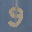
Label: 9